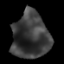
Tissue: lung
Cell type: Epithelial cells
Senescence score: 0.1469
Nuclear area (px): 1662
Mean DAPI intensity: 60.596